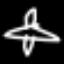
Label: airplane